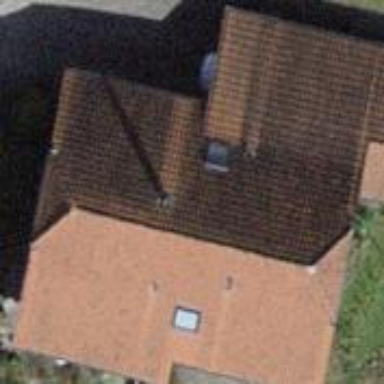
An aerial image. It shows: Building with tiled roof.